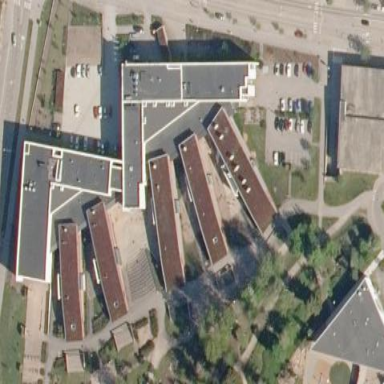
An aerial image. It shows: School building or complex.